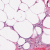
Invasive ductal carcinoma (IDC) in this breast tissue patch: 0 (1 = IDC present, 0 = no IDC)